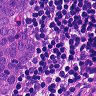
Metastatic tissue present: yes